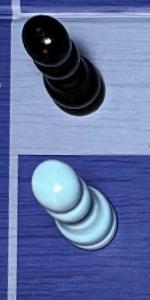
Label: Pawn_White